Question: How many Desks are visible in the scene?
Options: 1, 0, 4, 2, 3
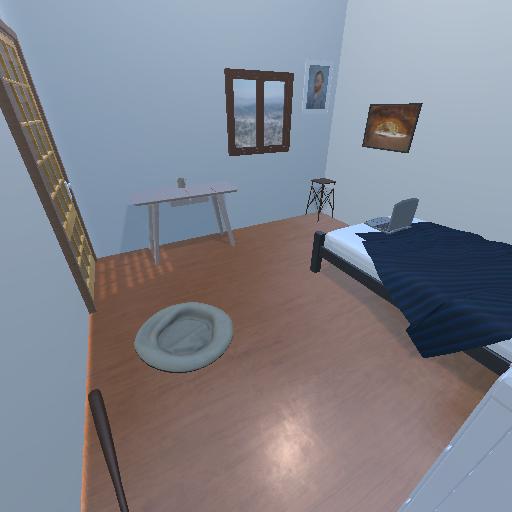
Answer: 1